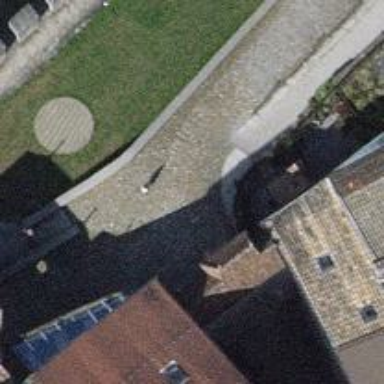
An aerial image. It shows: Path made of unhewn cobblestone.